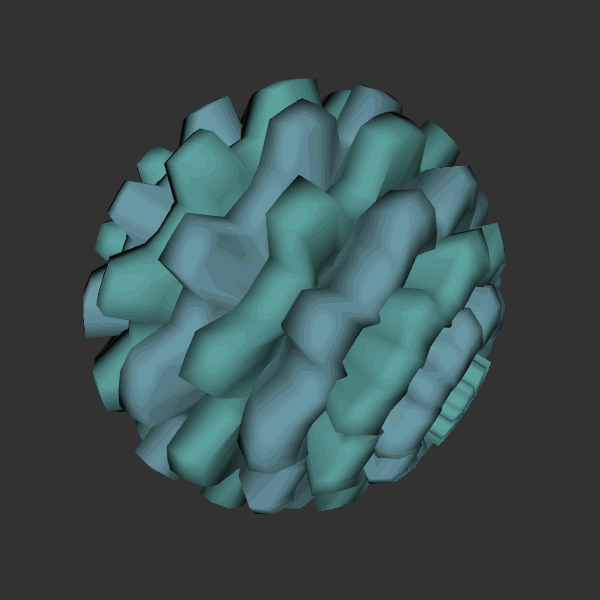
Background: dark